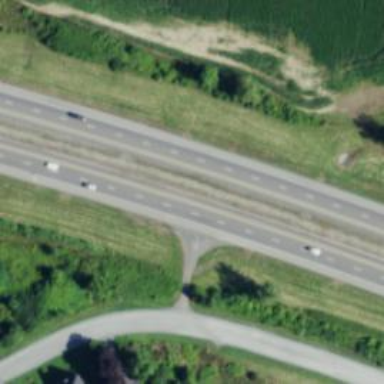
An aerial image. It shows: Motorway with embankment.